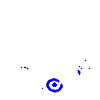
Particle: electron